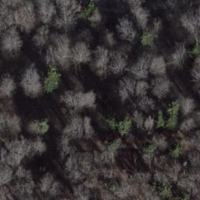
EUNIS habitat code: 41
Species observed at this site:
Aruncus dioicus